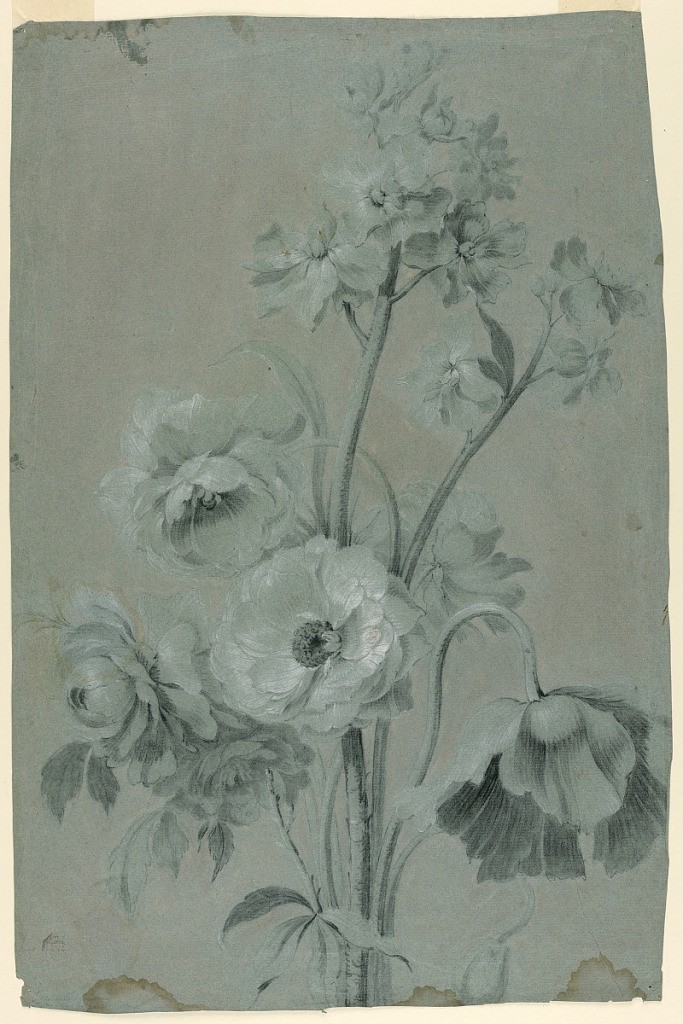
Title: Floral Design
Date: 1740–1770
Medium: Black, white, and taupe crayon, brush and wash on bluish-grey paper
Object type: Drawing
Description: A bunch of stems, with six large blossoms and leaves in the bottom part and small sized blossoms in the top part.